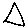
Label: triangle